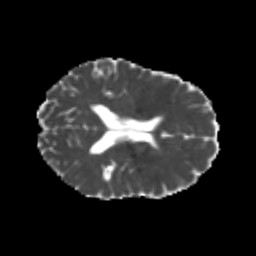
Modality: MD
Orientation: axial
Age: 22
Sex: male
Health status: healthy
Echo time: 0.074 s